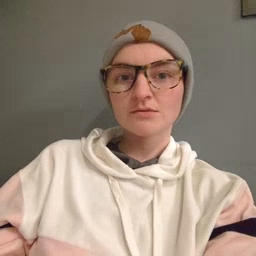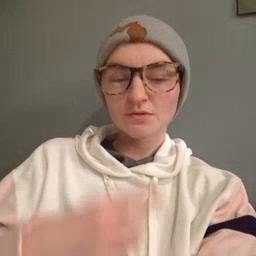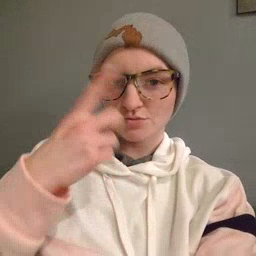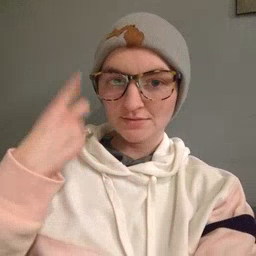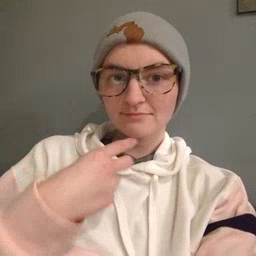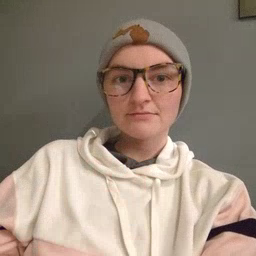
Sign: face